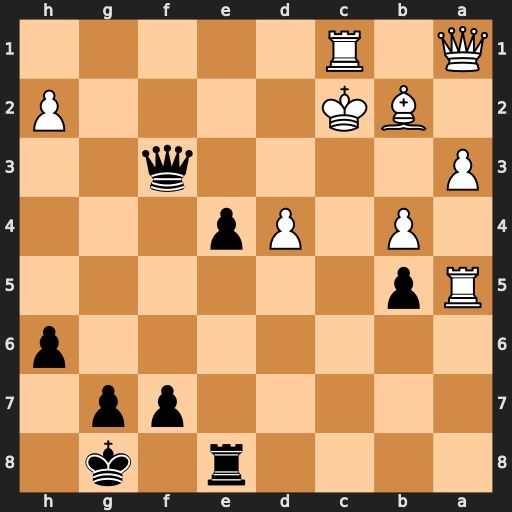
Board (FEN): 4r1k1/5pp1/7p/Rp6/1P1Pp3/P4q2/1BK4P/Q1R5
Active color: b
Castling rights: -
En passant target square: -
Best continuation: Qd3#